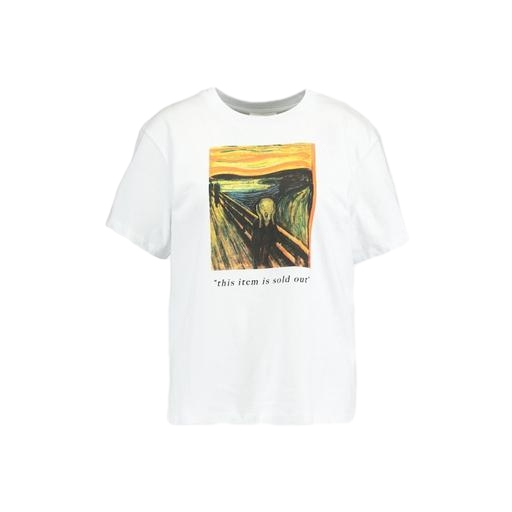
graphic t-shirt, t-shirt wild print, one t-shirt, white background